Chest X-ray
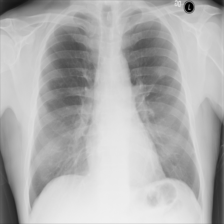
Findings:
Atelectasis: negative
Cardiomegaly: negative
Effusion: negative
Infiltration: negative
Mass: negative
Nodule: negative
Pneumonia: negative
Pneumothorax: negative
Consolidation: negative
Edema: negative
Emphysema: negative
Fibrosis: negative
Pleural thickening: negative
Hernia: negative